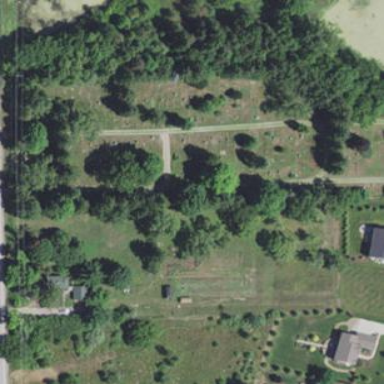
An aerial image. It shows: Cemetery.